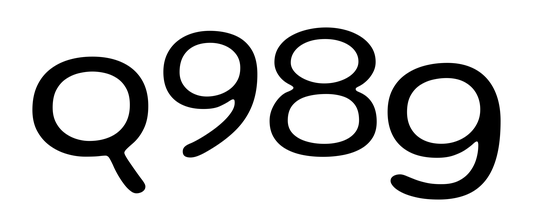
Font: Gluten_Light